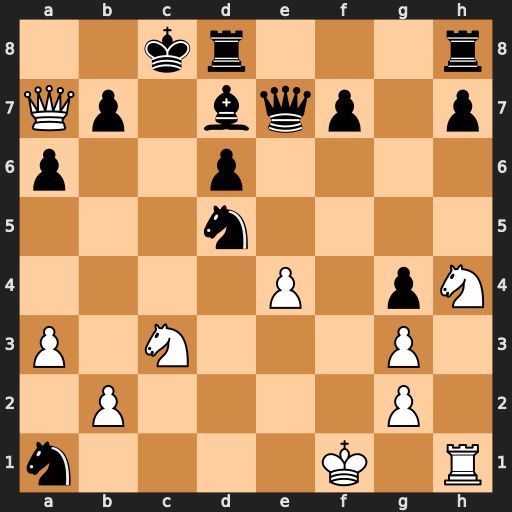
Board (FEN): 2kr3r/Qp1bqp1p/p2p4/3n4/4P1pN/P1N3P1/1P4P1/n4K1R
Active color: w
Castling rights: -
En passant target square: -
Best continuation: Qa8+ Kc7 Nxd5+ Kc6 Nxe7+